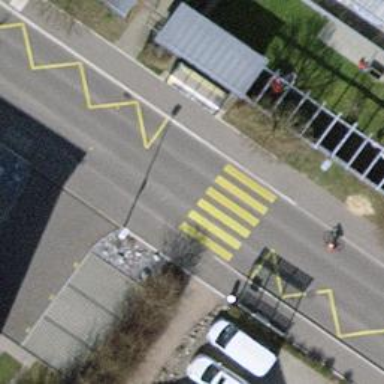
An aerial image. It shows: Zebra crossing on the road.